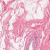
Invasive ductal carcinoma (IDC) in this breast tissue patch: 0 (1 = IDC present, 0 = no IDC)